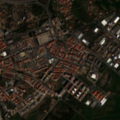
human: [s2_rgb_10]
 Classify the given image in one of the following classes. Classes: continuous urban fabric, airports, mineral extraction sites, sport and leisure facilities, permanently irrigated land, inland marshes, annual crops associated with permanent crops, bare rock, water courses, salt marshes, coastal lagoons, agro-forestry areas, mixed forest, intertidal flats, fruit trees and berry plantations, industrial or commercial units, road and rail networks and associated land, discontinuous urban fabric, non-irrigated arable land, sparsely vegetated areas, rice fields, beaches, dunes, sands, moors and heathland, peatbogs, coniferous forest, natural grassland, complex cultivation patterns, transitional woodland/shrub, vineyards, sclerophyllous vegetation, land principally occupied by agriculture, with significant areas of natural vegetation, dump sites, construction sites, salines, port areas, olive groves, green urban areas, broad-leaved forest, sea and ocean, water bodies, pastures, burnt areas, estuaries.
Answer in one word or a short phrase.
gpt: continuous urban fabric, discontinuous urban fabric, industrial or commercial units, port areas, non-irrigated arable land, land principally occupied by agriculture, with significant areas of natural vegetation, moors and heathland